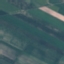
Land use / land cover: AnnualCrop